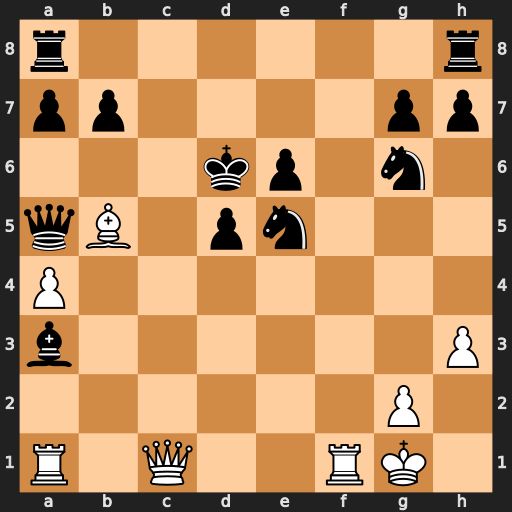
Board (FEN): r6r/pp4pp/3kp1n1/qB1pn3/P7/b6P/6P1/R1Q2RK1
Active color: w
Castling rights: -
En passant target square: -
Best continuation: Qxa3+ Kc7 Rac1+